Question: lick() is a private method of Cat. Unfortunately, Cat's this.paw is not accessible in lick(). Is there a simple way to create a private method that has access to the member variables of its containing class?
'''
<!doctype html>
<html>
<head>
<meta charset="utf-8">
</head>
<body>
<p id="catStatus">???</p>
<script>
function Cat() {
this.paw;
var lick = function() {
alert(this.paw);
if(this.paw == "sticky") {
alert("meow");
document.getElementById("catStatus").innerHTML = "*Slurp*";
}
};
this.beCat = function() {
this.paw = "sticky";
lick();
}
}
var kitty = new Cat();
kitty.beCat();
</script>
</body>
</html>
'''

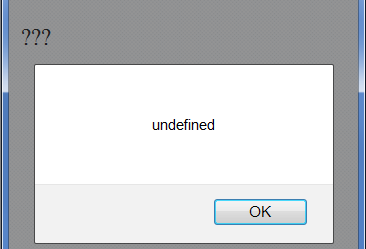
Answer: The value of 'this' depends on how you call the method.
Since you're not calling the method on the object instance, 'this' becomes the global object.
Instead, you need to save 'this' in a variable:
'''
function Cat() {
this.paw = ...;
var me = this;
var lick = function() {
alert(me.paw);
if(me.paw == "sticky") {
alert("meow");
document.getElementById("catStatus").innerHTML = "*Slurp*";
}
};
this.beCat = function() {
this.paw = "sticky";
lick();
}
}
'''